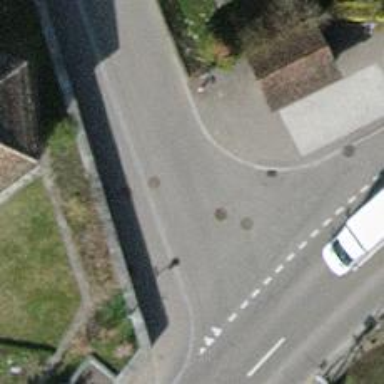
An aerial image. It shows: Unmarked crossing on the road.